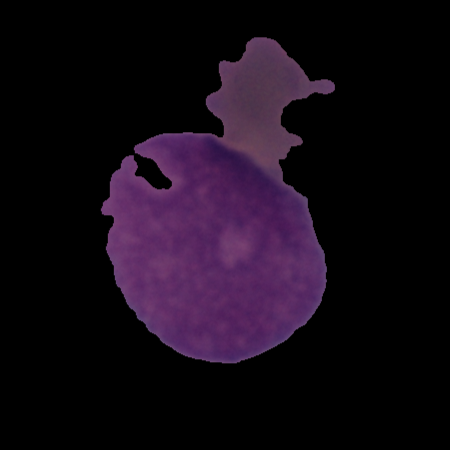
Label: cancer